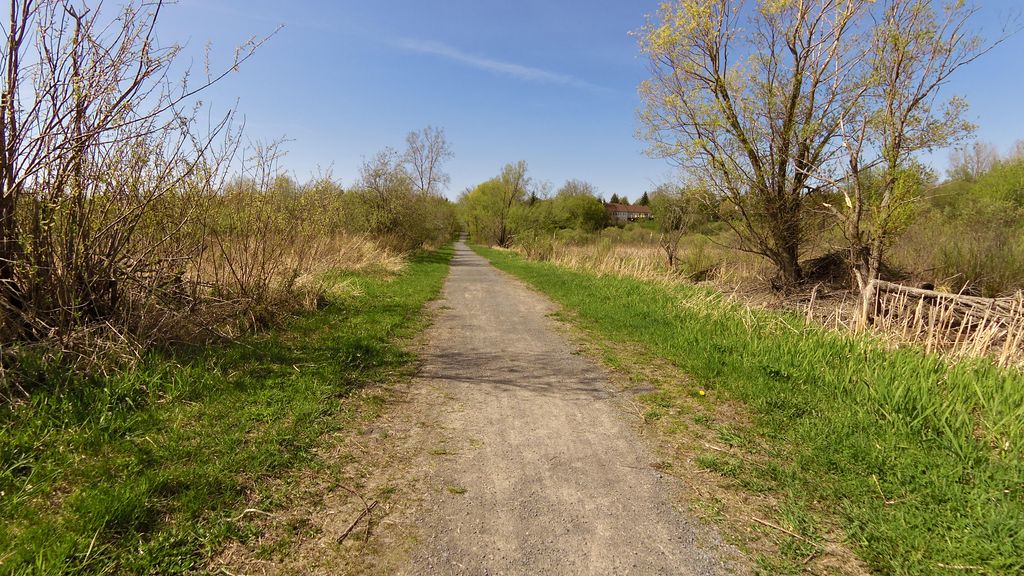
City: ottawa-gatineau